Field crop: maize
Growth stage: 1
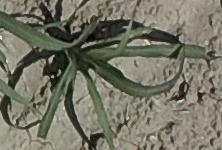
Species: sorghum